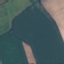
Land use / land cover: AnnualCrop